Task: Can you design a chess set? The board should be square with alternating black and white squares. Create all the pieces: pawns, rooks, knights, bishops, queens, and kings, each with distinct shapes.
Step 5271:
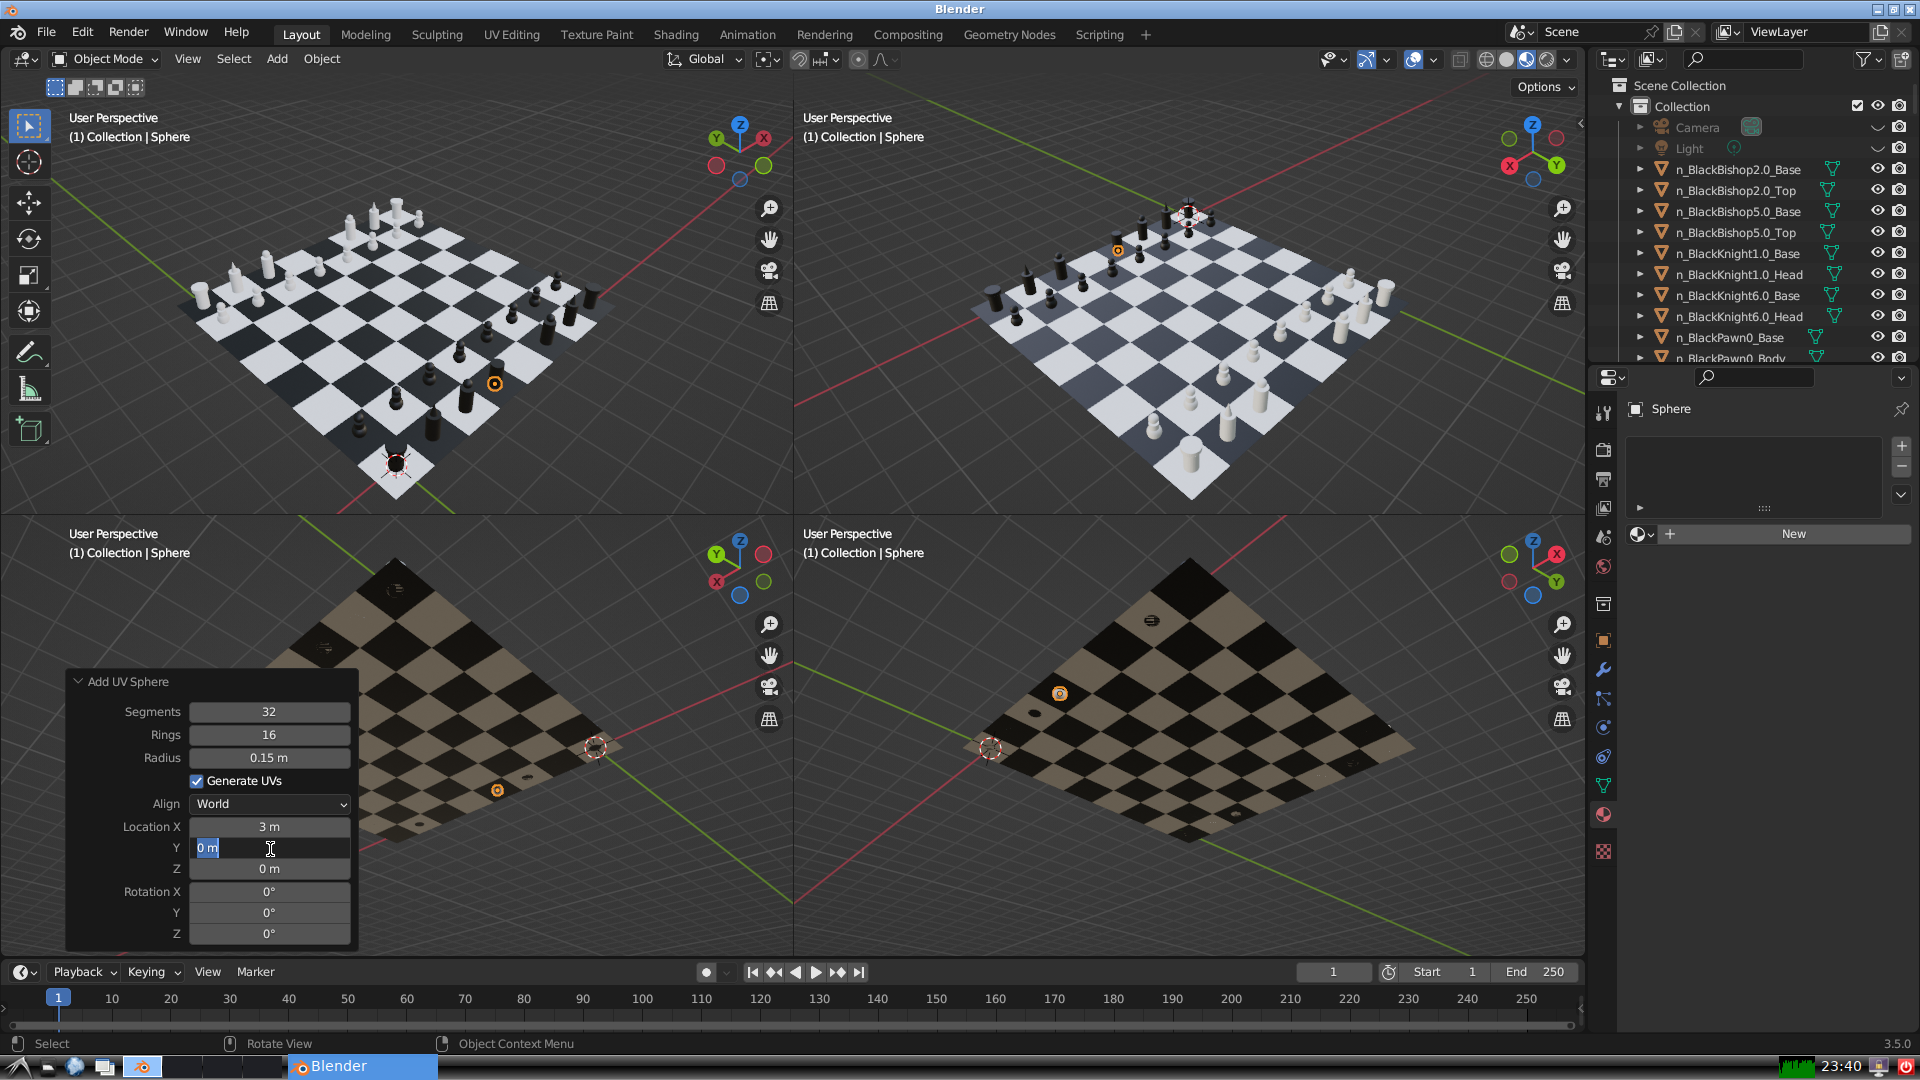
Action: input_text: 0.0